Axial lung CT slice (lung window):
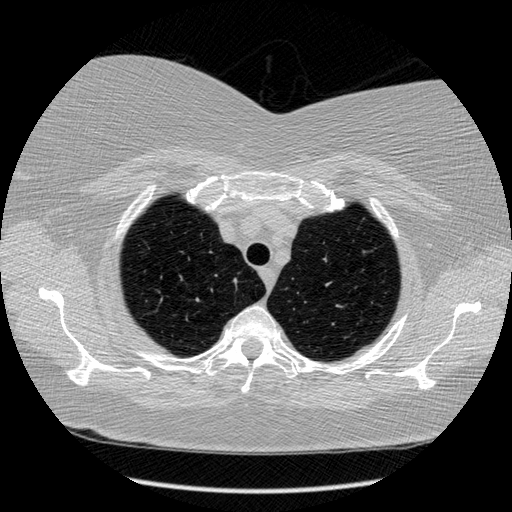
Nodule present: no